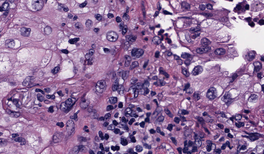
Tumor epithelial tissue: yes
Tumor-associated stroma tissue: yes
Normal tissue: no